Field crop: tomato
Growth stage: 1
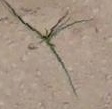
Species: cyperus